Question: In this piece of XAML, I have a groupbox. In its header, there is a checkbox. In its contents, some stuff and another checkbox. What I achieved, is to have the groupbox collapse/expand on unchecking/checking of this checkbox. A side effect that I would like to avoid, is that the same events happen when the checkbox "Compute Power" is checked/unchecked.
I guess I would need to name my header checkbox to then filter the event.
How to do that ? Is that possible ? What do you suggest ?

'''
<GroupBox Margin="8,0" BorderBrush="#FF88B1D8" HorizontalAlignment="Stretch" Height="122.3">
<GroupBox.Resources>
<Style TargetType="GroupBox">
<Style.Triggers>
<EventTrigger RoutedEvent="CheckBox.Unchecked">
<BeginStoryboard>
<Storyboard>
<DoubleAnimation Storyboard.TargetProperty="Height" Duration="0:0:.2" To="30" />
</Storyboard>
</BeginStoryboard>
</EventTrigger>
<EventTrigger RoutedEvent="CheckBox.Checked">
<BeginStoryboard>
<Storyboard>
<DoubleAnimation Storyboard.TargetProperty="Height" Duration="0:0:.2" />
</Storyboard>
</BeginStoryboard>
</EventTrigger>
</Style.Triggers>
</Style>
</GroupBox.Resources>
<GroupBox.Header>
<WrapPanel>
<CheckBox IsChecked="True" VerticalAlignment="Center" />
<Label Content="Skew" Background="#<PHONE>" Foreground="#FF0033FF" FontWeight="Bold" FontFamily="/WpfControlLibrary1;component/Fonts/#Tahoma" />
</WrapPanel>
</GroupBox.Header>
<UniformGrid Columns="2">
<Label Content="Spot Intervals"></Label>
<TextBox AcceptsReturn="False" AcceptsTab="True" AllowDrop="True" IsTabStop="True" />
<Label Content="Hist. references" />
<TextBox AcceptsReturn="False" AcceptsTab="True" AllowDrop="True" IsTabStop="True" />
<Label Content="Tenors" />
<TextBox AcceptsReturn="False" AcceptsTab="True" AllowDrop="True" IsTabStop="True" />
<Label Content="Compute 'Power'" />
<CheckBox IsChecked="False" VerticalAlignment="Center"/>
</UniformGrid>
</GroupBox>
'''
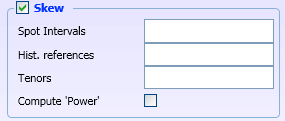
Answer: As you suggest, one way to attack this is to name your checkboxes:
'''
<GroupBox.Header>
<WrapPanel>
<CheckBox x:Name="ExpanderCheckBox" IsChecked="True" VerticalAlignment="Center" />
'''
and specify the <URL> property of of your EventTrigger.
'''
<EventTrigger RoutedEvent="CheckBox.Unchecked" SourceName="ExpanderCheckBox">
'''